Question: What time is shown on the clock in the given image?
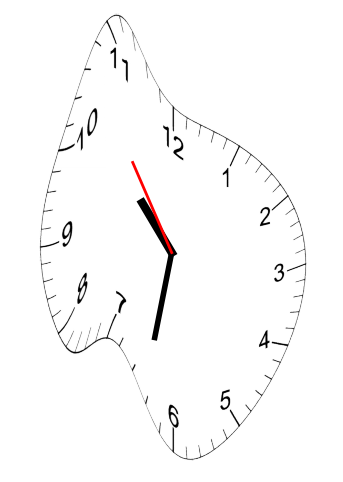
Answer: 10:31:54